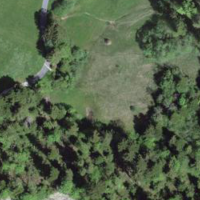
EUNIS habitat code: 44
Species observed at this site:
Succisa pratensis
Filipendula ulmaria